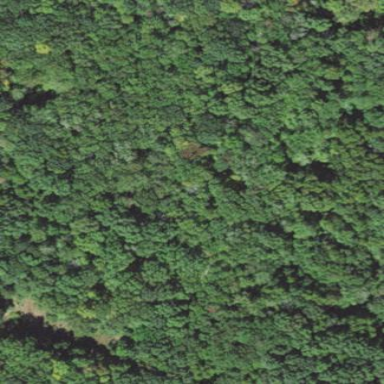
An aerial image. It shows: Serene woodland landscape.